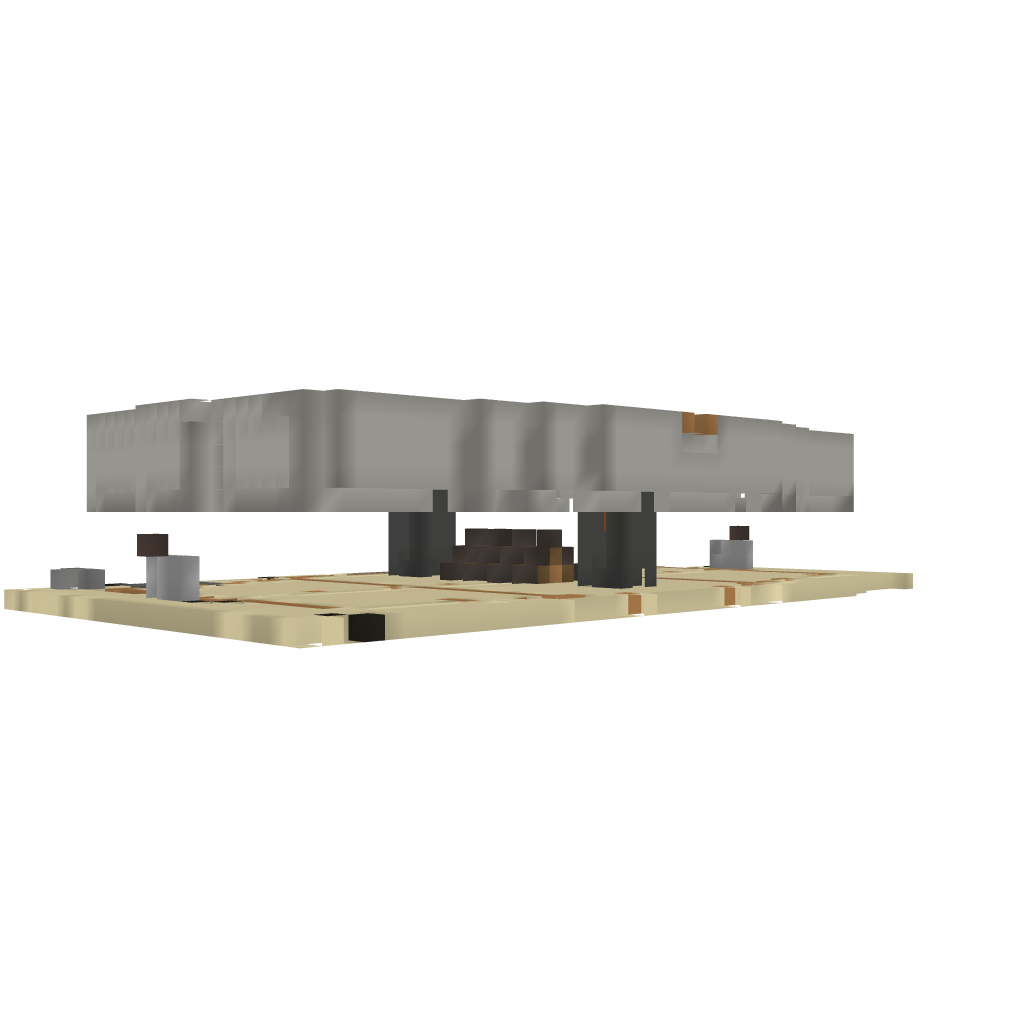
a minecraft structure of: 1 V 1 PVP arena